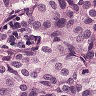
Metastatic tissue present: yes